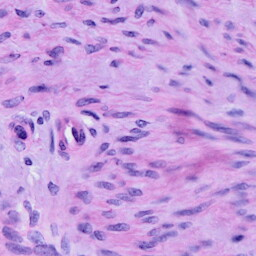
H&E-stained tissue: Cervix